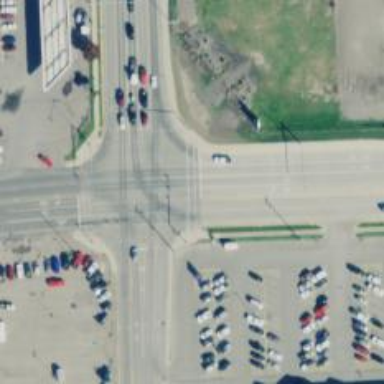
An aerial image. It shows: Crossing road.